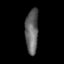
Tissue: skin
Cell type: T cells
Senescence score: 0.719
Nuclear area (px): 570
Mean DAPI intensity: 99.621